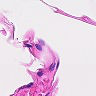
Metastatic tissue present: no